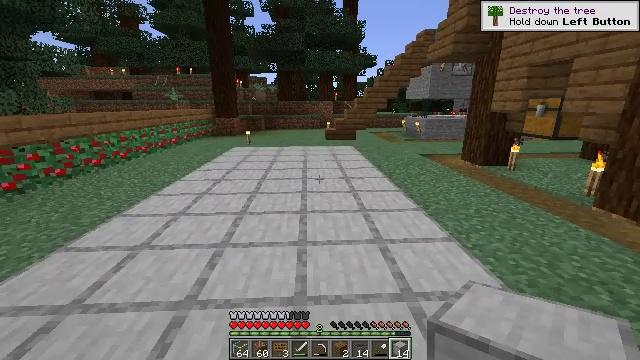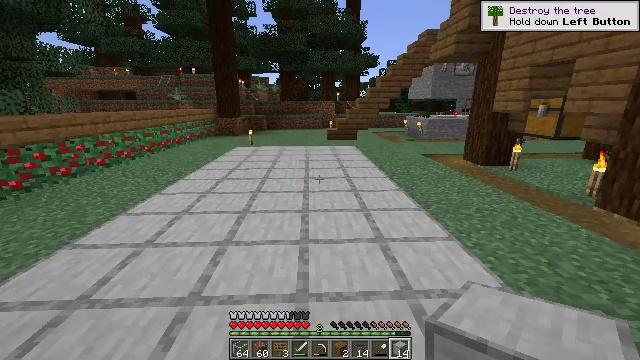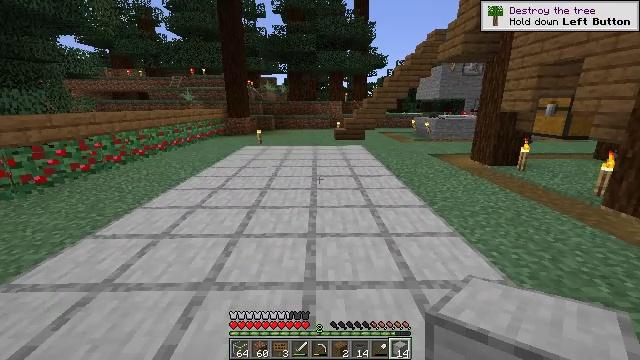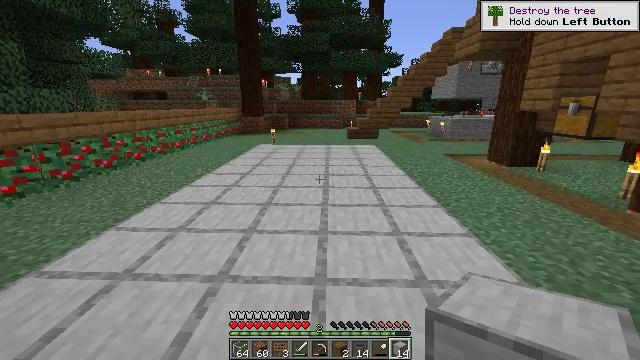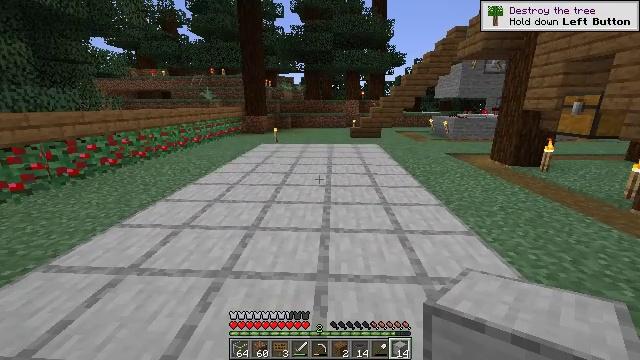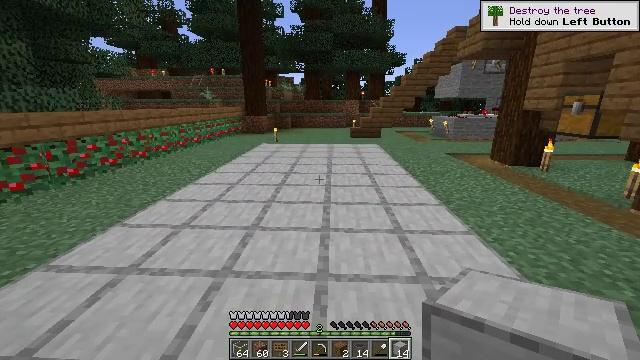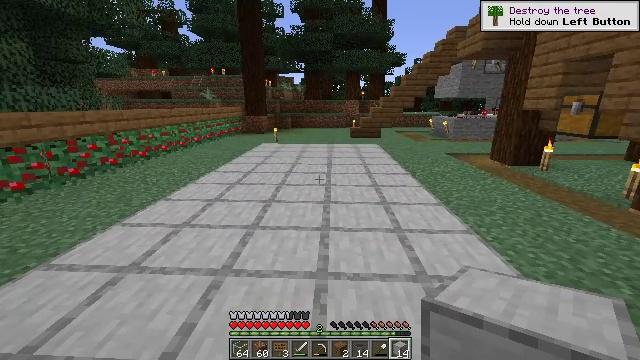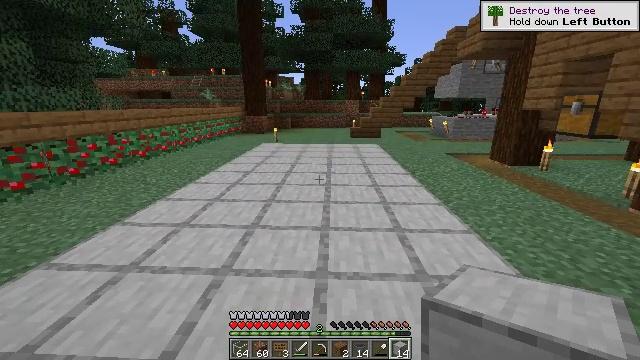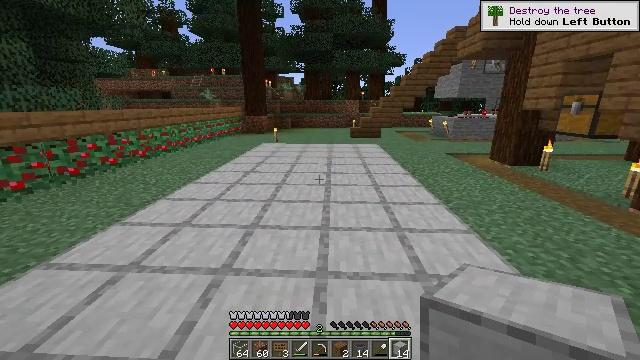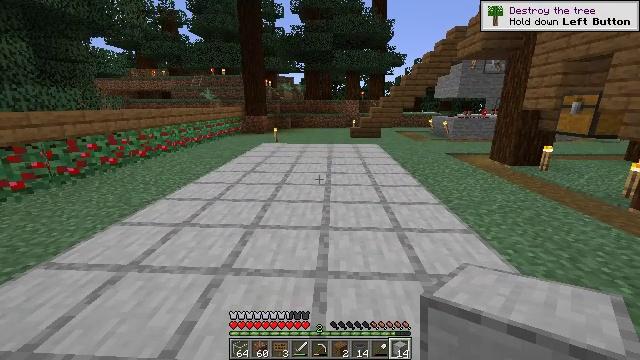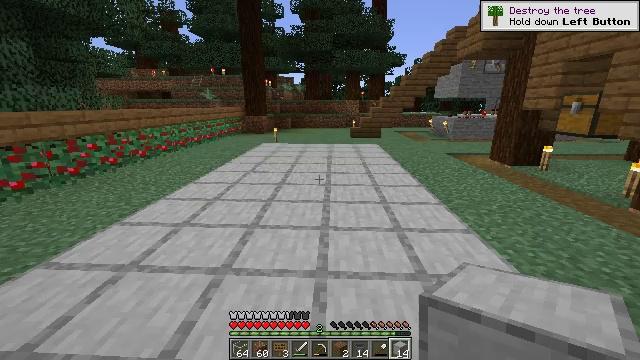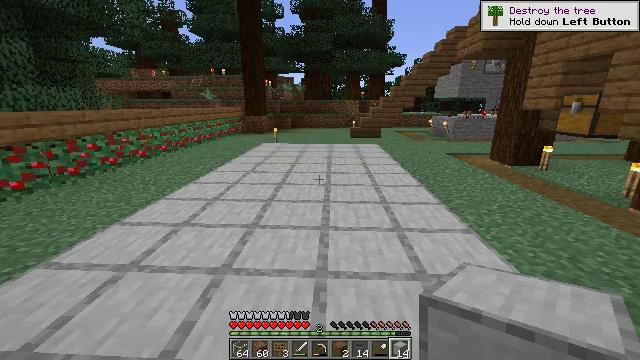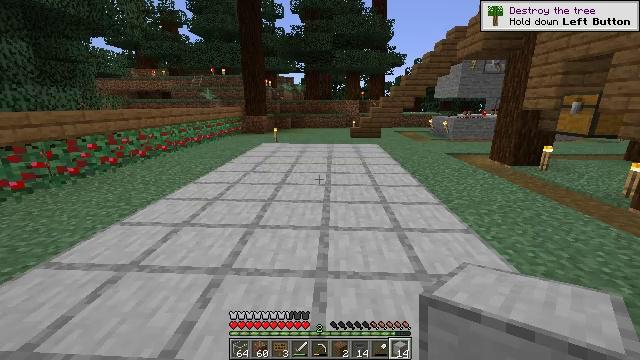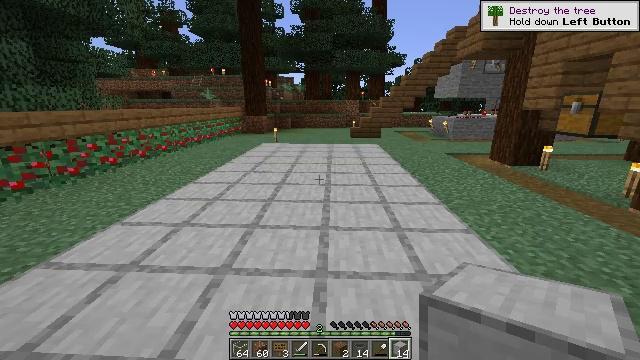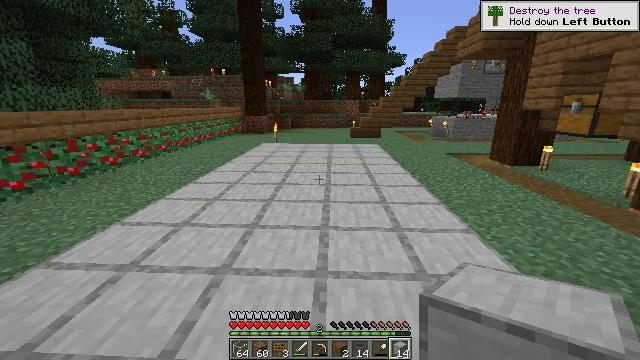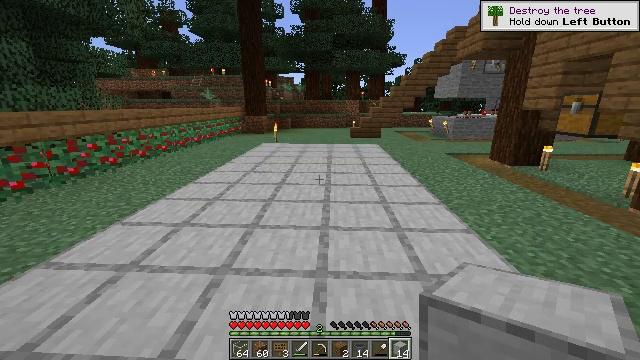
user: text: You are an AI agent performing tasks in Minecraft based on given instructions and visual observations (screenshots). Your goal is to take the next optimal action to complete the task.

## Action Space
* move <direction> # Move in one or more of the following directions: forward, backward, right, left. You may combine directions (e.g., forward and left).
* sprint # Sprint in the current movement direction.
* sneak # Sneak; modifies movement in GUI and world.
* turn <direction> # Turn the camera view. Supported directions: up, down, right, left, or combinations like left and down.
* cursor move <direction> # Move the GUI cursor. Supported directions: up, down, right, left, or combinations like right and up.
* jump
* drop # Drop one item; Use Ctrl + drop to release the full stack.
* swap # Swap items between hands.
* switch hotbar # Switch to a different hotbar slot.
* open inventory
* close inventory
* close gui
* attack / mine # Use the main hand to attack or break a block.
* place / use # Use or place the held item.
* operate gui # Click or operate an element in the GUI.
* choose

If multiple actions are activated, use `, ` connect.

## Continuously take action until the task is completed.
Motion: motion action
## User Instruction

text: Gather smooth stone from the ground.
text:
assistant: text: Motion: no_op
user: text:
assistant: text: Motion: turn left
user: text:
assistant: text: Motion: turn left
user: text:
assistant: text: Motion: no_op
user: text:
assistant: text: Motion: no_op
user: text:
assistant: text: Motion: no_op
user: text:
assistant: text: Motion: no_op
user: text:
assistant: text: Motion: no_op
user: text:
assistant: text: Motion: no_op
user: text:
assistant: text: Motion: no_op
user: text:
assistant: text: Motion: no_op
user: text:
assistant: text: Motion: no_op
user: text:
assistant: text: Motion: no_op
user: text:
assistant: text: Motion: no_op
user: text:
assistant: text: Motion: no_op
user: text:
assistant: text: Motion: no_op
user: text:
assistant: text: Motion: no_op
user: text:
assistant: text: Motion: no_op
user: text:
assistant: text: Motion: no_op
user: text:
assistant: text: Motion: no_op
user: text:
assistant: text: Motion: no_op
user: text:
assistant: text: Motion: no_op
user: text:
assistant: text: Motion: no_op
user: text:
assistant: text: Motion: no_op
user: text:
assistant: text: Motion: no_op
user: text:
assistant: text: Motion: no_op
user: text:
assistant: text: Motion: no_op
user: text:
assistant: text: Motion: no_op
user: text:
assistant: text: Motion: no_op
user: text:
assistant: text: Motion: no_op